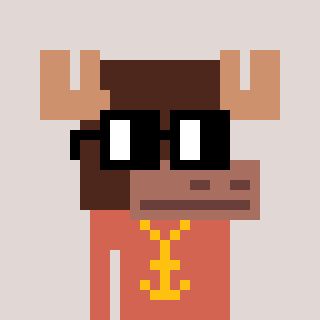
a pixel art character with square black glasses, a moose-shaped head and a peachy-colored body on a warm background